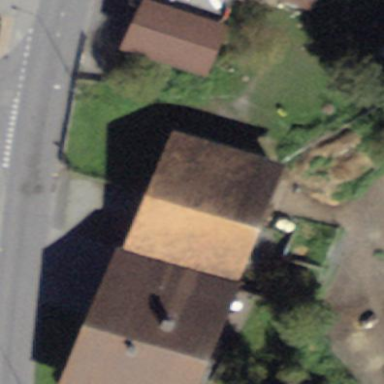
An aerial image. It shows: Rural barn.